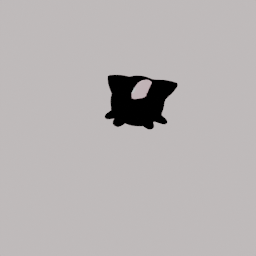
Label: animals